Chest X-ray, PA view. Patient: 52 years old, sex F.
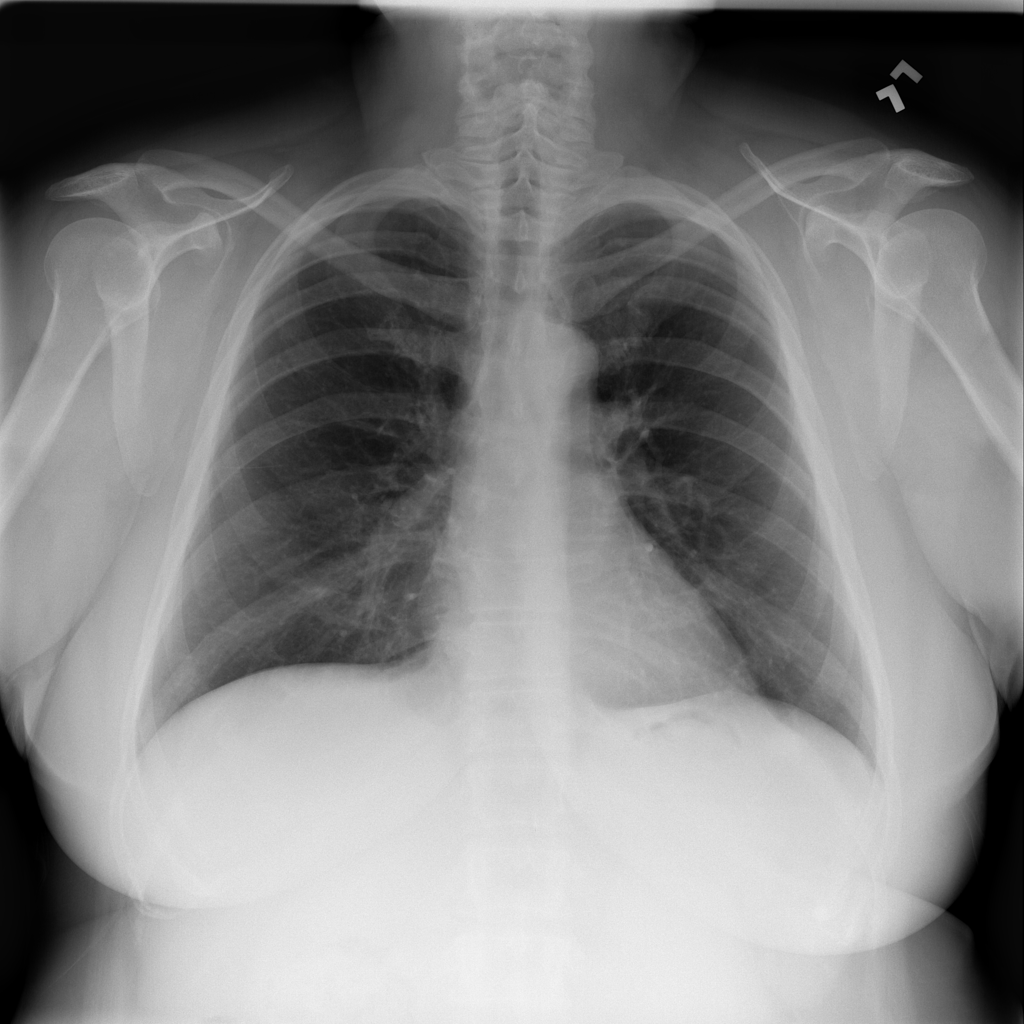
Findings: No Finding